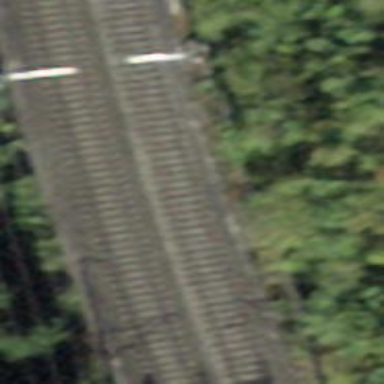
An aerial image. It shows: Railway with electrified contact lines.